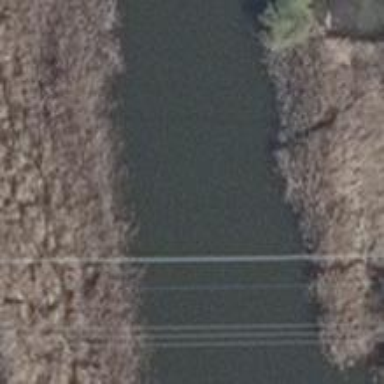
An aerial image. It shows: There is line obstacle in the image.